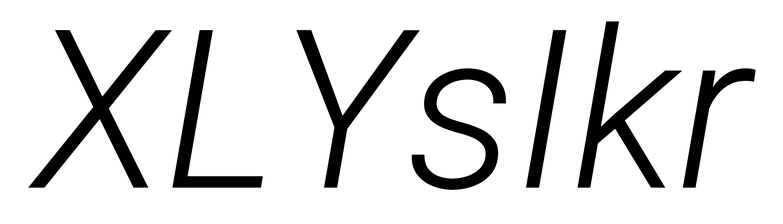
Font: Roboto-Italic_Light_Italic